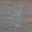
Label: 4